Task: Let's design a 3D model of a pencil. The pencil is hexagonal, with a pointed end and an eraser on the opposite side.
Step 64:
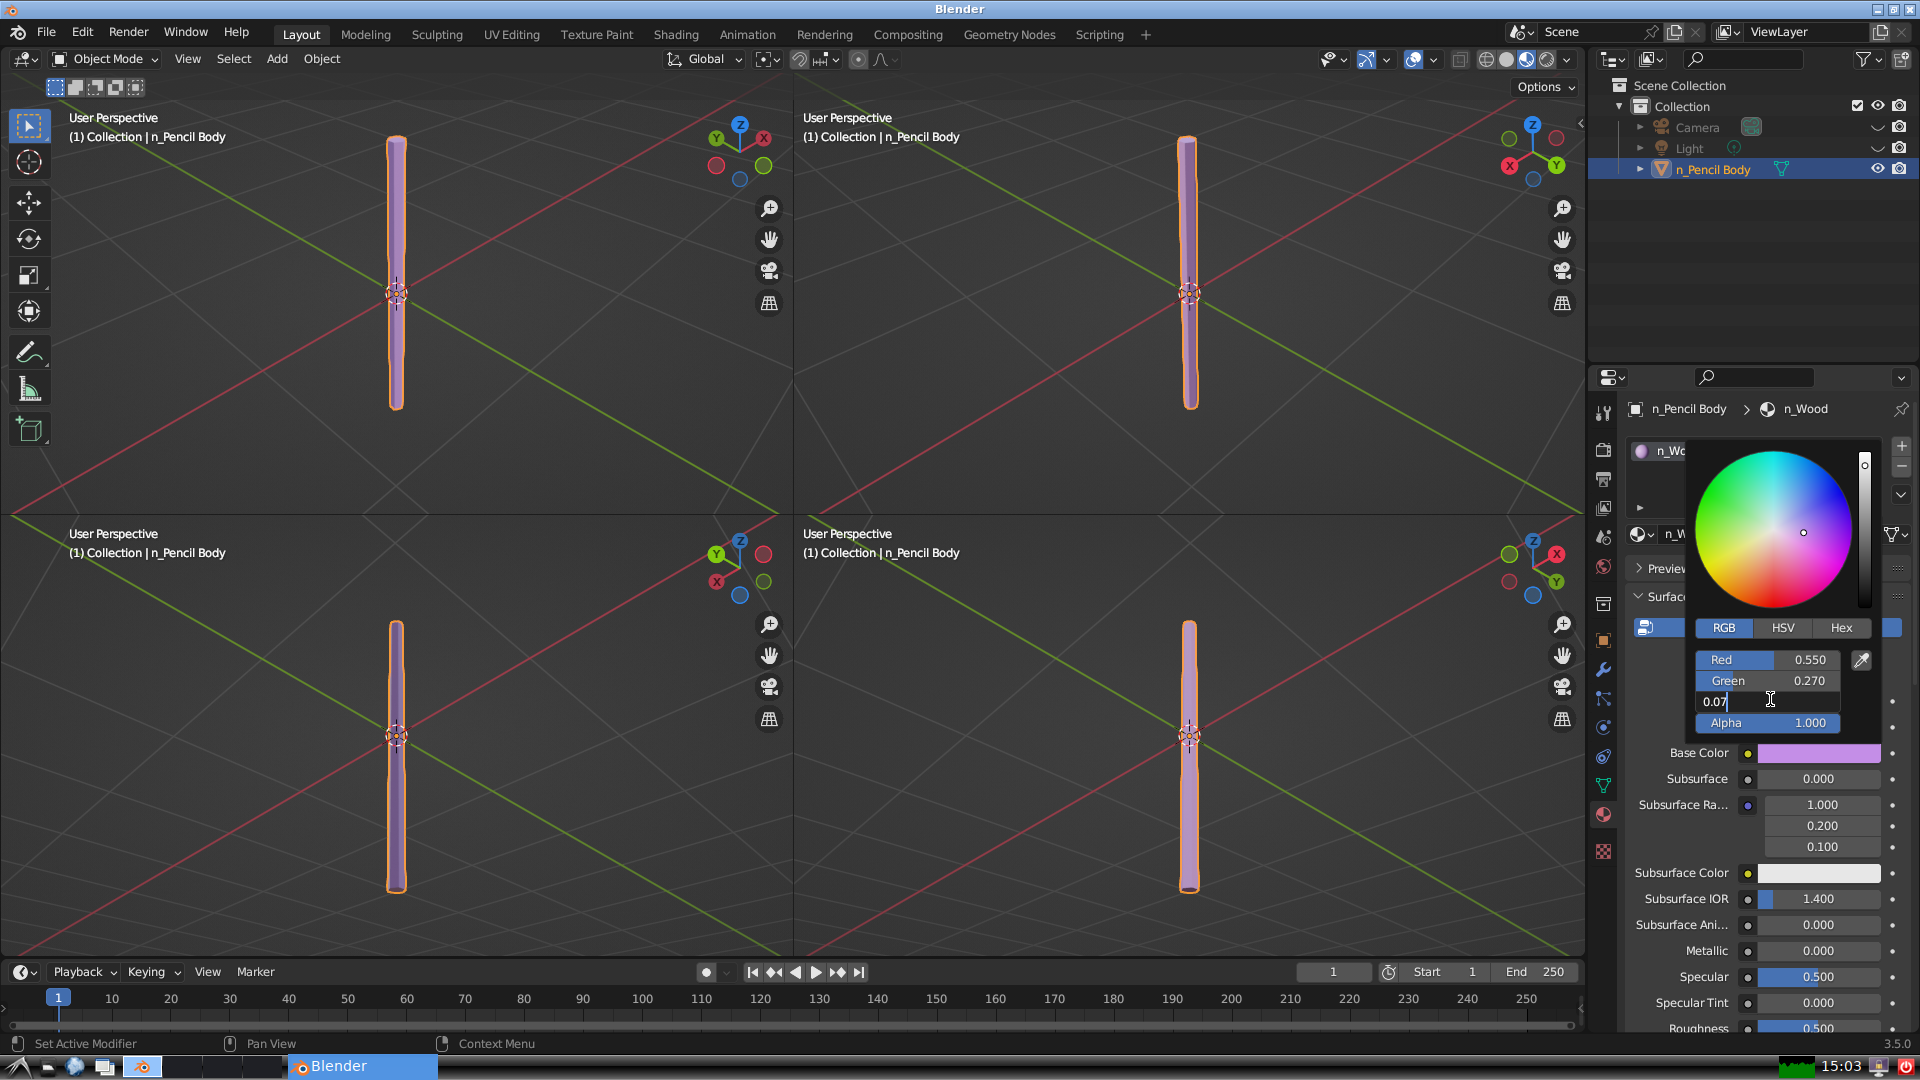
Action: {"key_press": ['Return']}